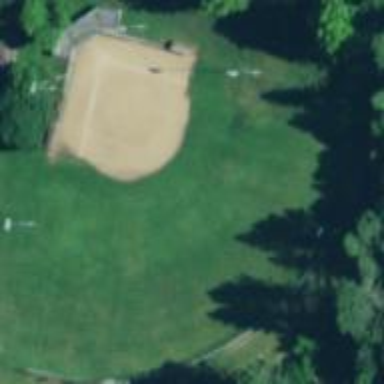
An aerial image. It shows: Baseball pitch for leisure land.